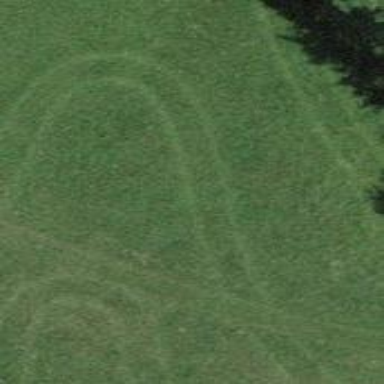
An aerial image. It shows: Path covered in grass.